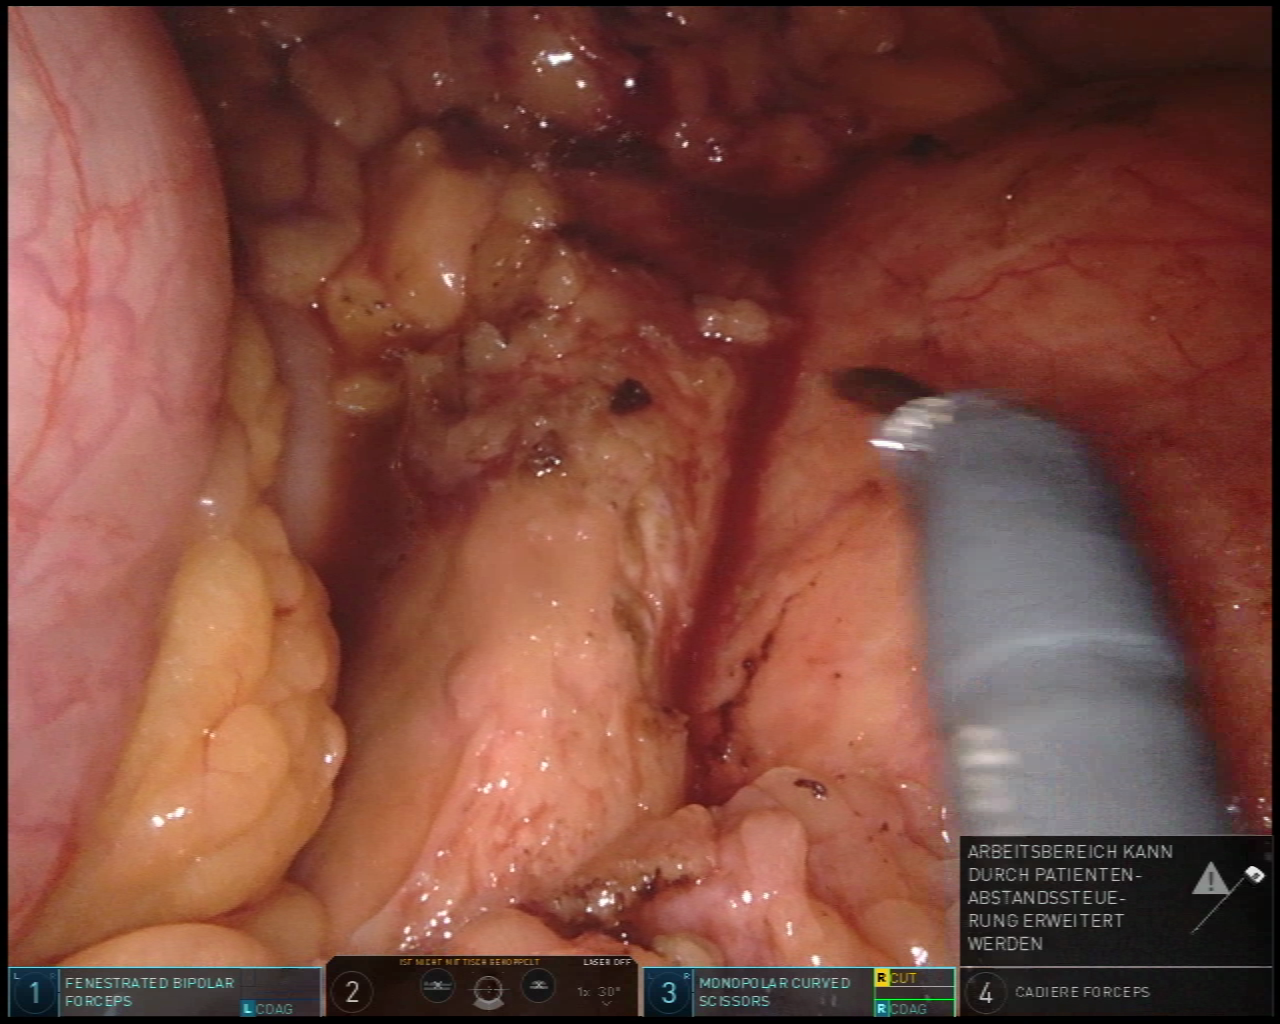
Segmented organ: pancreas
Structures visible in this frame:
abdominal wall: yes
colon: yes
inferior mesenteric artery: no
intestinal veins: no
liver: no
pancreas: yes
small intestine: no
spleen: no
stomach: yes
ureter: no
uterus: no
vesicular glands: no